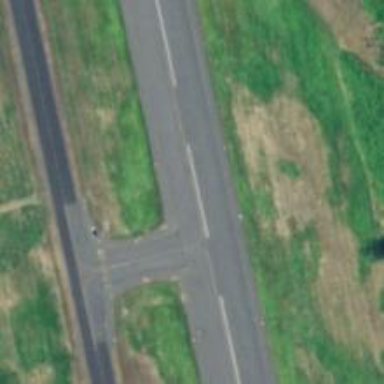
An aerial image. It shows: Image of taxiway at airport.